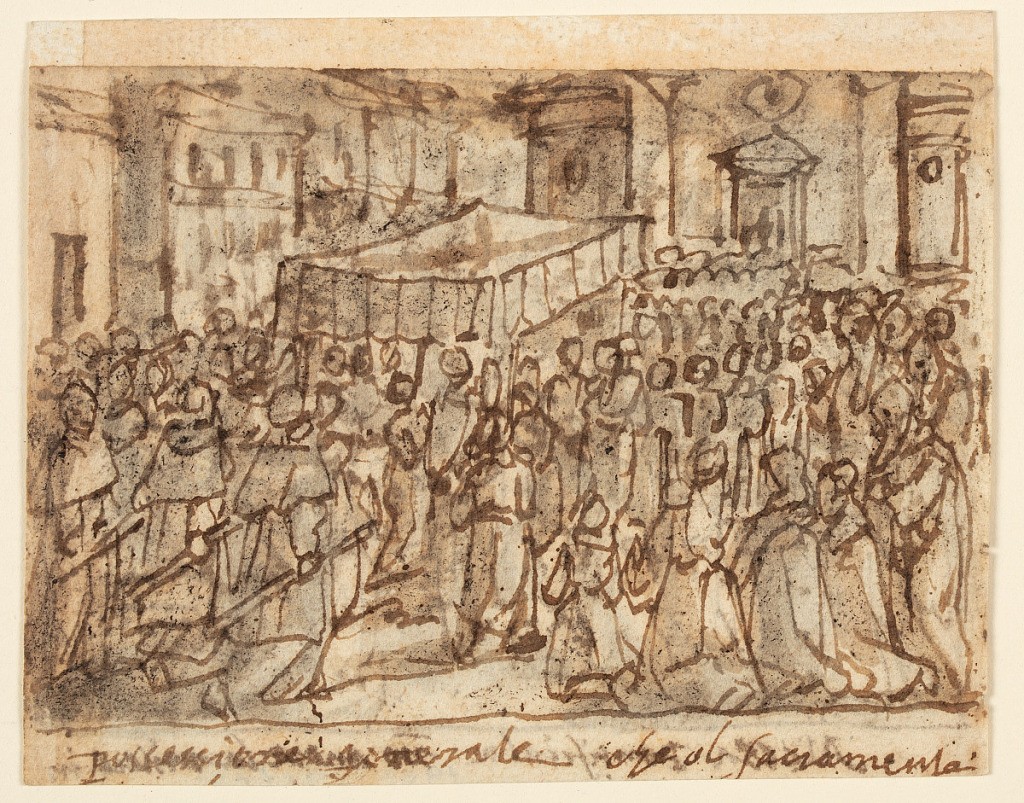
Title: Procession of the Sacrament
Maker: Jan van der Straet, called Stradanus, Flemish, 1523–1605
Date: ca. 1595 – 1605
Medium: Pen and brown ink, brush and brown and black washes, over black chalk on laid paper
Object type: Drawing
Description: Recto: In a town square, a procession moves from the left foreground toward a church in the right background. A bishop walks under a canopy at center, carrying a monstrance. Priests with burning candles follow behind. A row of houses is at left. An explanatory inscription in Italian appears beneath a framing line at the bottom of the image.

Verso: Crowded scene with a standing priest wearing a miter, raising the Host. A lectern is in the left foreground. An explanatory inscription in Italian appears beneath a framing line at the bottom of the image.